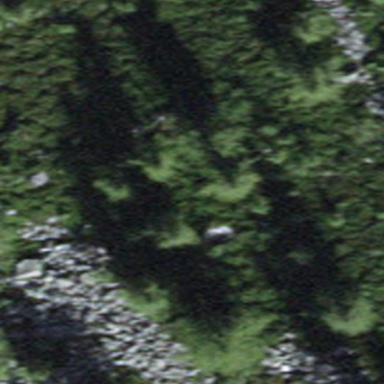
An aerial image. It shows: Forest area.